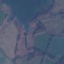
Land use / land cover class: Pasture